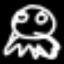
Label: frog